Aerial crown-view tile of a tropical tree (Barro Colorado Island, Panama), acquired 20240611:
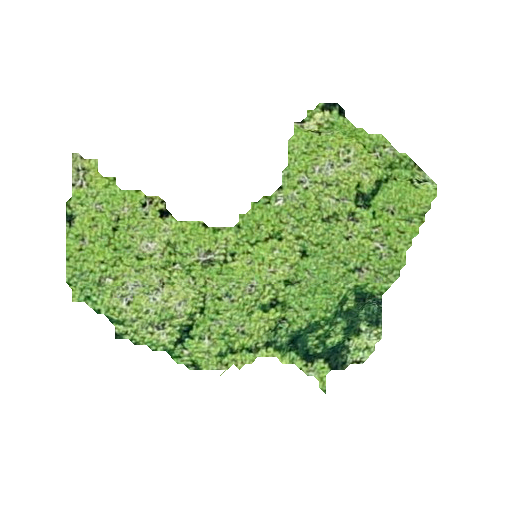
Species: Hura crepitans
GBIF accepted scientific name: Hura crepitans
Crown area: 94.409 m²